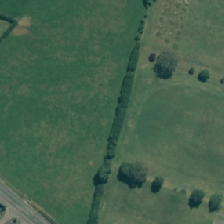
Land cover: shortrotation_cropland